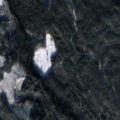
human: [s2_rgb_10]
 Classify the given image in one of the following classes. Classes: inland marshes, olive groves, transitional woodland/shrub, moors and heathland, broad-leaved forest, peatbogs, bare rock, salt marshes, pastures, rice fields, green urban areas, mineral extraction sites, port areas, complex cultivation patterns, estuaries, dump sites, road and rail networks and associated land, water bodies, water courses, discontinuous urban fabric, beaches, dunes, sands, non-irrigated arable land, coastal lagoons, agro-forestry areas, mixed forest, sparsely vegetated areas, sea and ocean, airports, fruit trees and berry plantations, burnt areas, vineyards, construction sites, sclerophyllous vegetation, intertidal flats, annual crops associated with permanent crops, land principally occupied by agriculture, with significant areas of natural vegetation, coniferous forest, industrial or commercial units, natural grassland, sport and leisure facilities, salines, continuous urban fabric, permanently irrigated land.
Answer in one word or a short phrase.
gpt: coniferous forest, transitional woodland/shrub